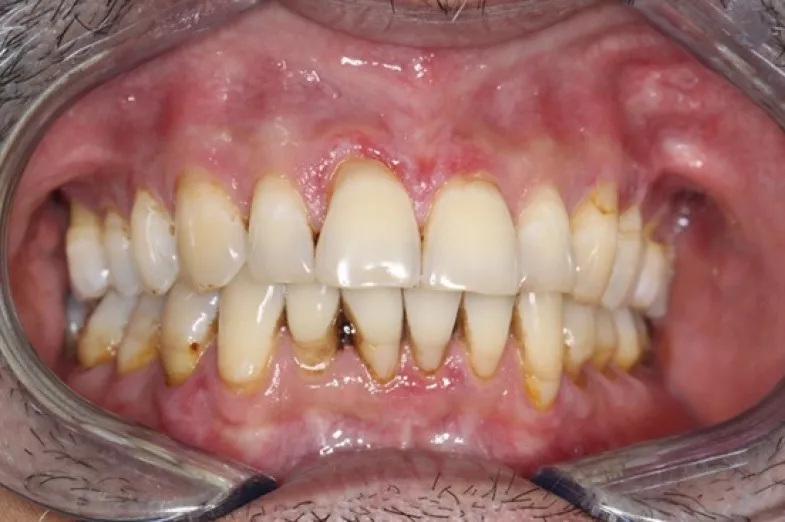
Reticular, erythematous lesions involving the maxillary and mandibular gingiva.
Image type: medical_photograph (oral_photograph)